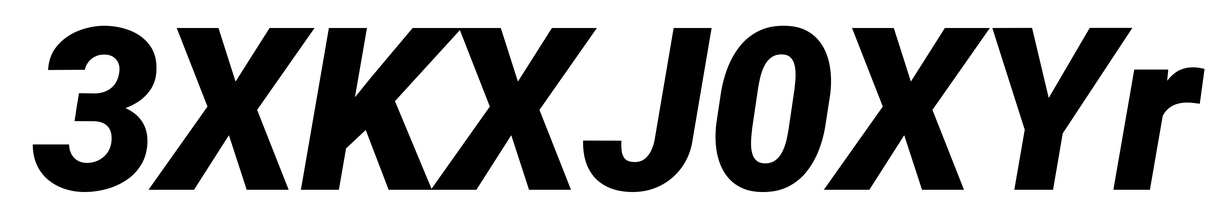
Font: Roboto-Italic_Black_Italic